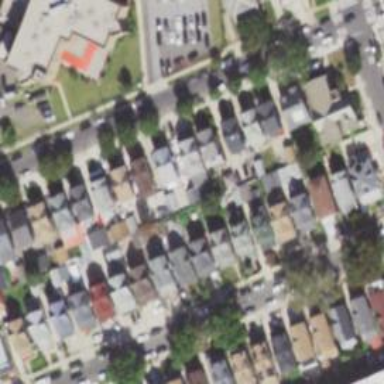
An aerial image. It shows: Sidewalk.